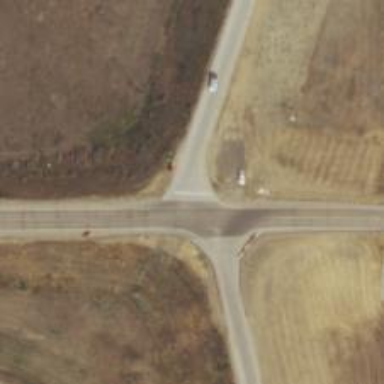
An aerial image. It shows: Road with stop sign.